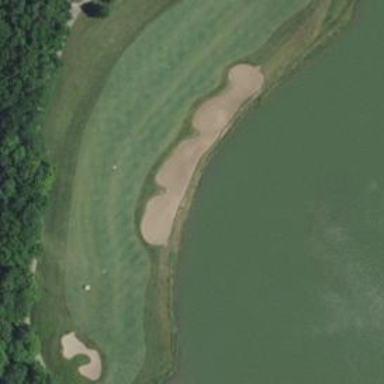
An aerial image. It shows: Sand bunker on golf course.